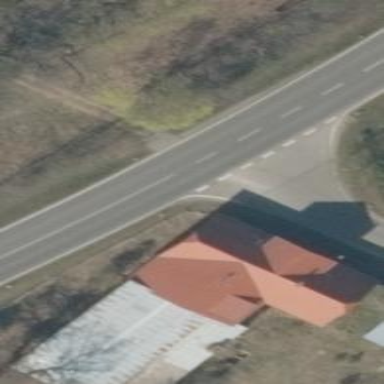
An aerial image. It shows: Detached building with gabled roof.